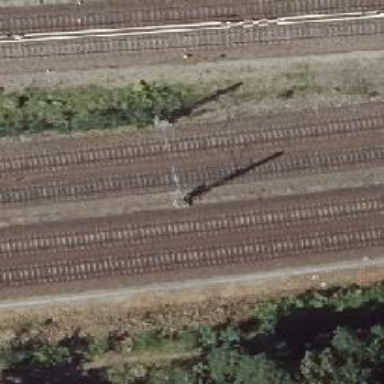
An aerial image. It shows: Railway milestone with catenary mast.